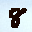
Label: 8